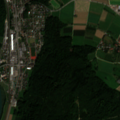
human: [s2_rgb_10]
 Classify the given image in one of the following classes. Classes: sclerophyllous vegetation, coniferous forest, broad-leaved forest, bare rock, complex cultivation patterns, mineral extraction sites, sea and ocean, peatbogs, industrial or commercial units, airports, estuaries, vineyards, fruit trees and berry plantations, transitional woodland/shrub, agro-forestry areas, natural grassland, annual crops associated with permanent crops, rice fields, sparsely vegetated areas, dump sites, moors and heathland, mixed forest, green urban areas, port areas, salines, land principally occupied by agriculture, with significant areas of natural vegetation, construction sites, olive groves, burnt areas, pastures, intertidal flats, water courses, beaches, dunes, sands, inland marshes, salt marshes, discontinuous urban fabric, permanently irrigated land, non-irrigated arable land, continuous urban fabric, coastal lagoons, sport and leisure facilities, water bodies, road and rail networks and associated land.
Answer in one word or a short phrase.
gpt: discontinuous urban fabric, non-irrigated arable land, land principally occupied by agriculture, with significant areas of natural vegetation, mixed forest, water courses